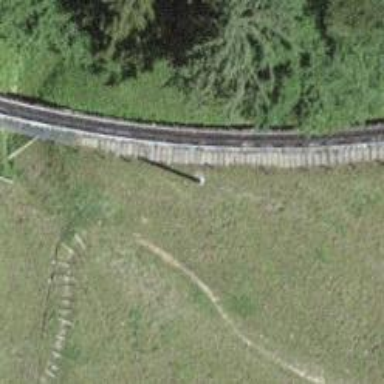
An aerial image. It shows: Narrow-gauge railway track with electrified contact line. The railway has one track.